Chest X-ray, AP view. Patient: 33 years old, sex M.
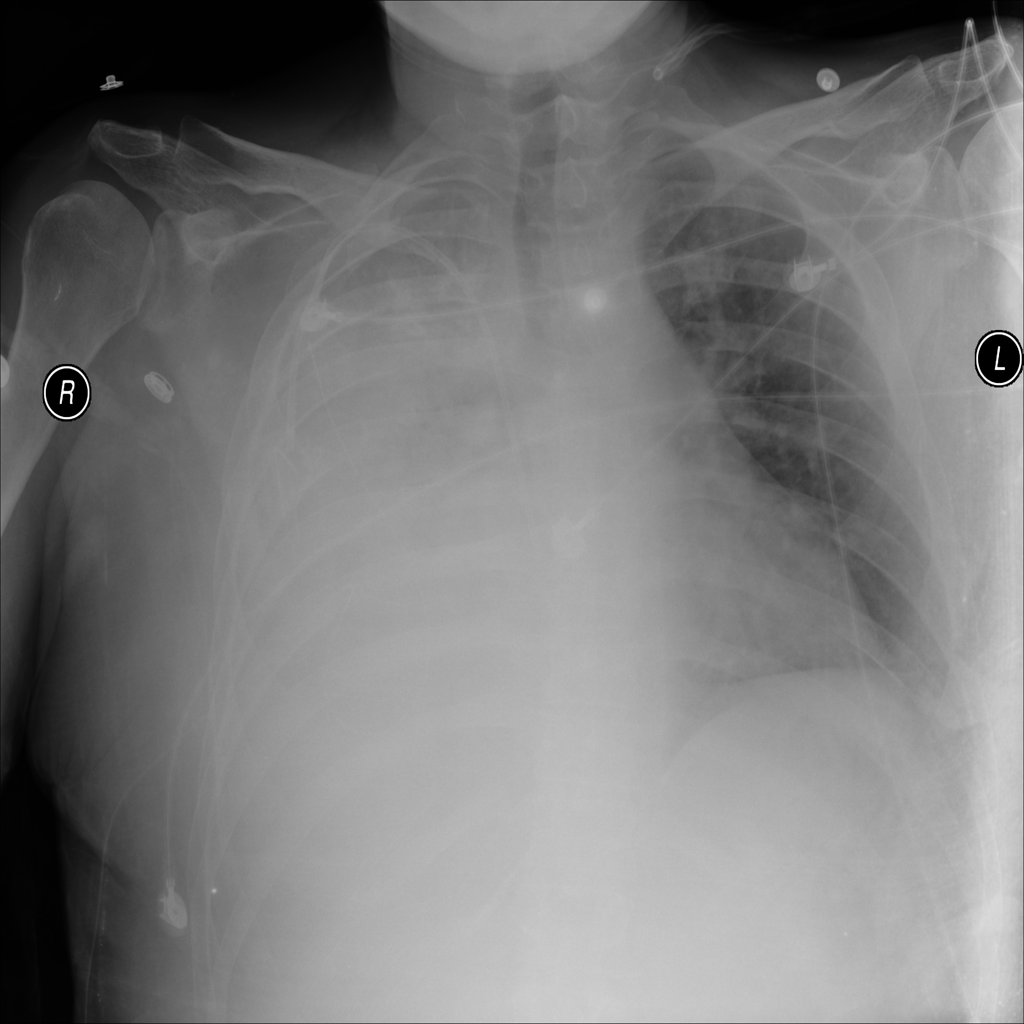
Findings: No Finding